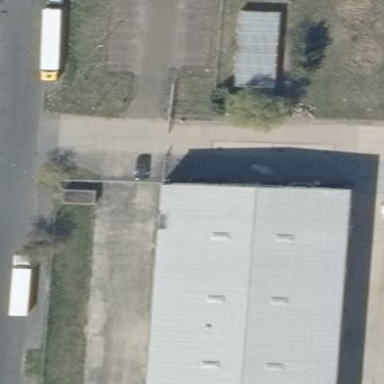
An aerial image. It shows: Commercial building with gabled roof.